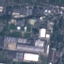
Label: Industrial